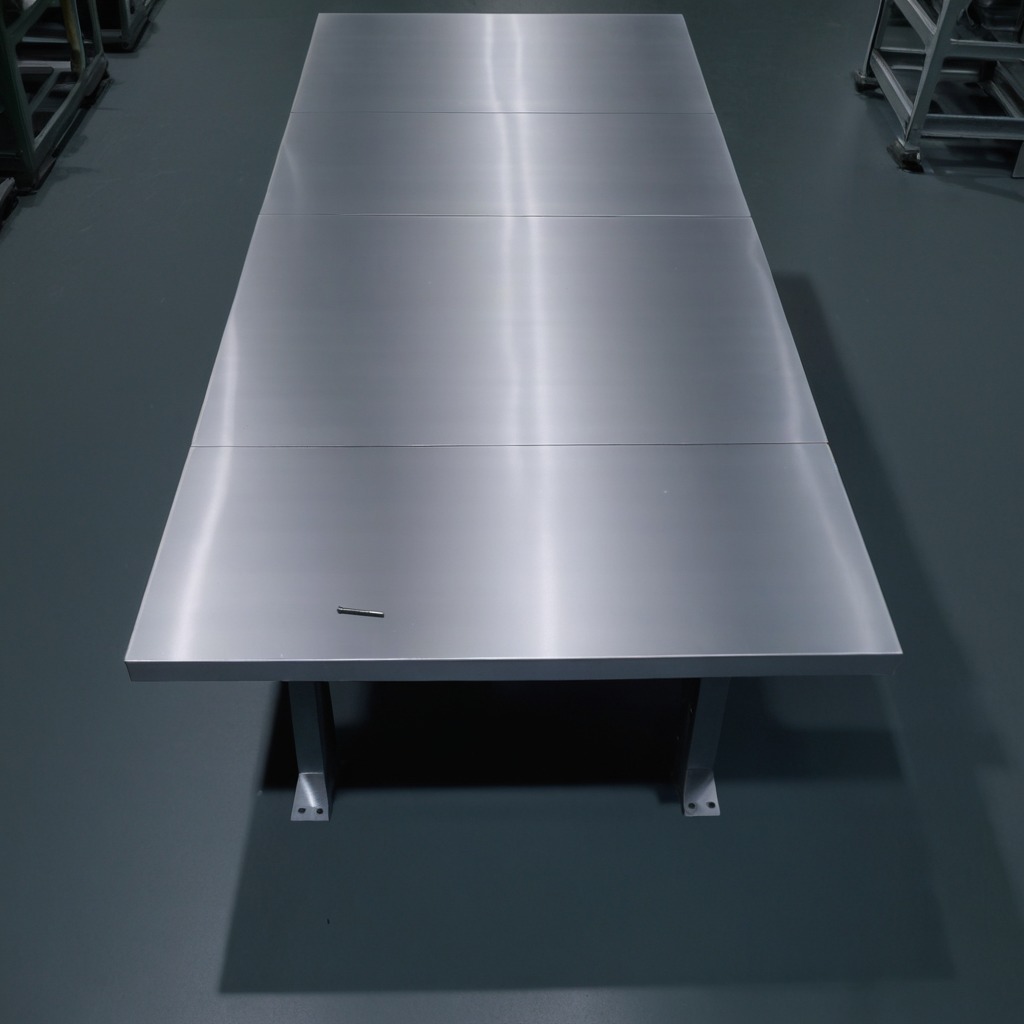
A metal screw is lying on the tabletop.